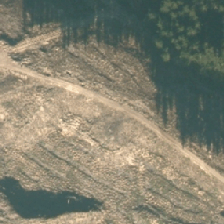
Land cover: harvested_forest